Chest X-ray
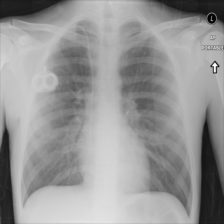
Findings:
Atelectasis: negative
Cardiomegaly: negative
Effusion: negative
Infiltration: negative
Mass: negative
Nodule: negative
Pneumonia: negative
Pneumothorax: negative
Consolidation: negative
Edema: negative
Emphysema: negative
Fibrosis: negative
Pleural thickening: negative
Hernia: negative